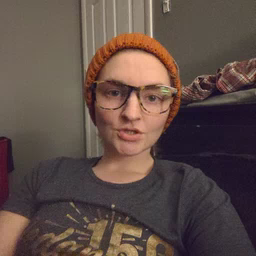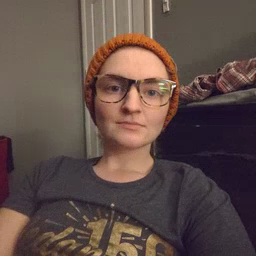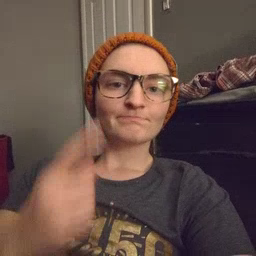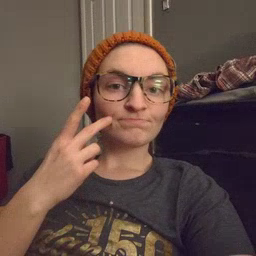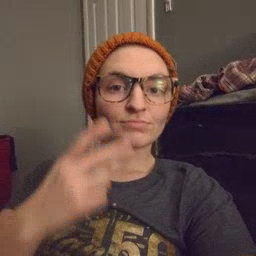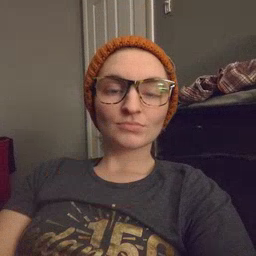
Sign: see